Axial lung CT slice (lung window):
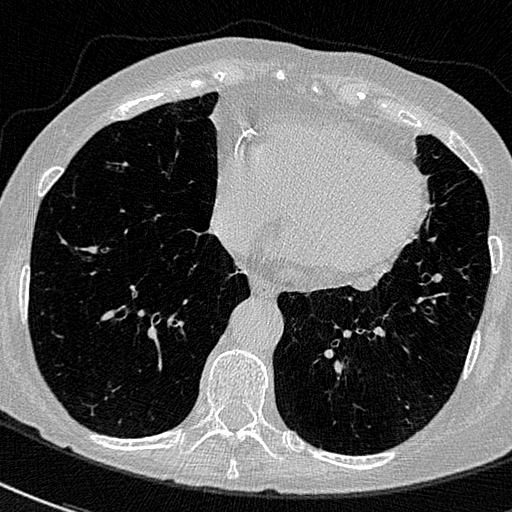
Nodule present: no